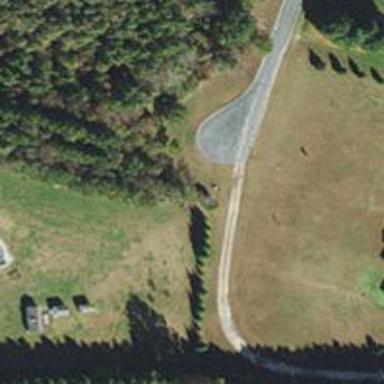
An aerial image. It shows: Turning circle on the road.